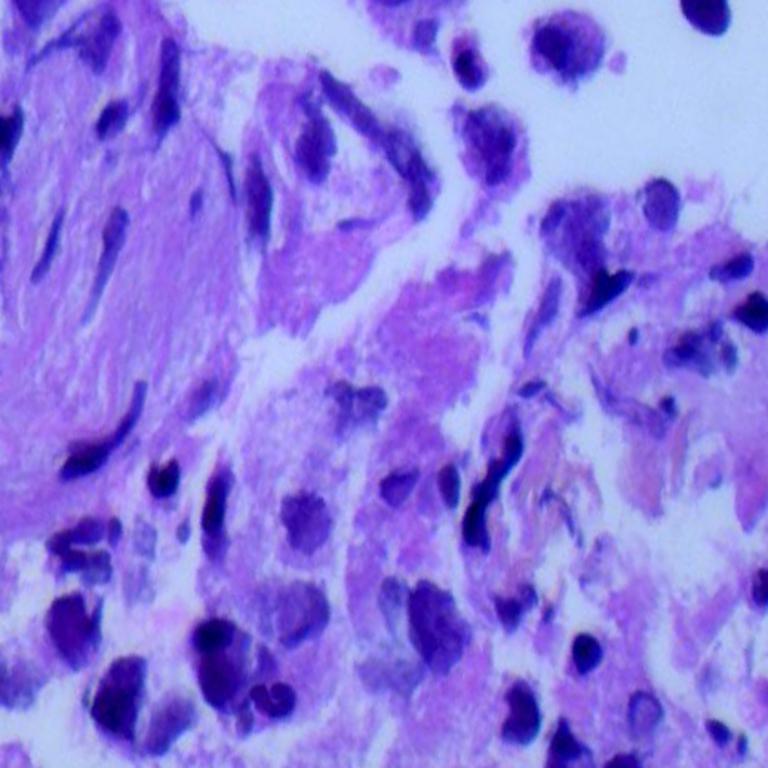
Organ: lung
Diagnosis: adenocarcinomas